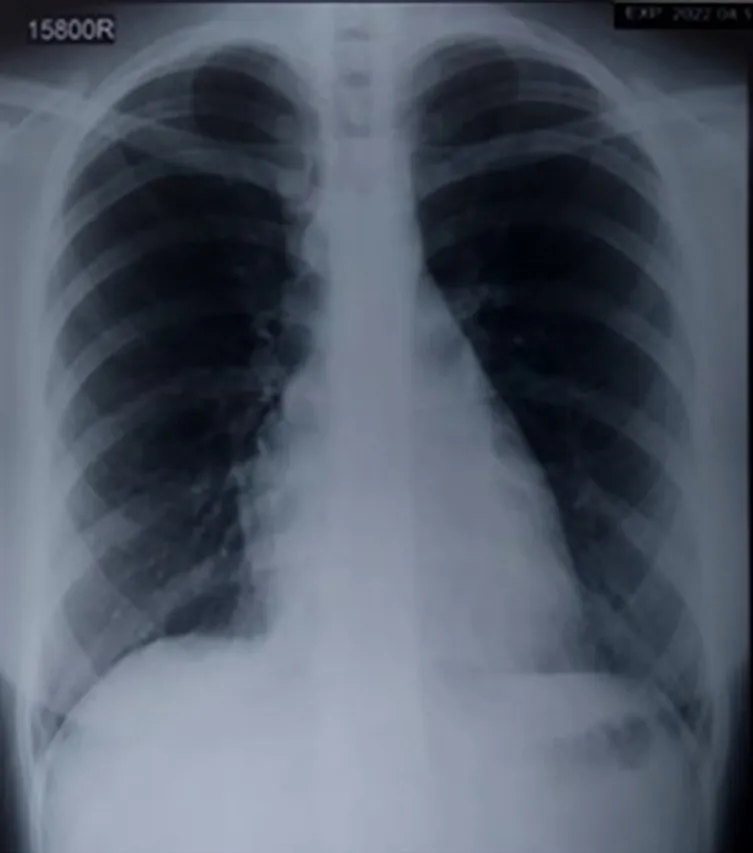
Chest radiograph after 1 month of recovery.
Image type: radiology (x_ray)